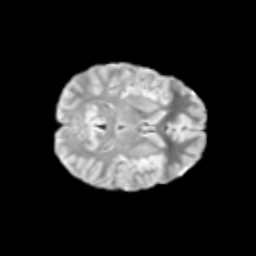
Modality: T2w
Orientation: axial
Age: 12
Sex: male
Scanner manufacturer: siemens
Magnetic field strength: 3 T
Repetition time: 3.8 s
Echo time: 0.07 s